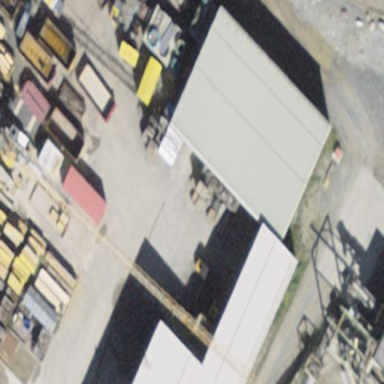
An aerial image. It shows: Industrial building with flat roof.